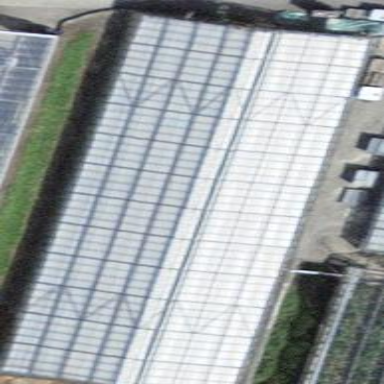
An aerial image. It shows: Greenhouse.